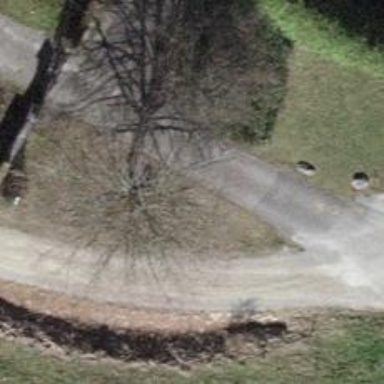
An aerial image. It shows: Bench for seating.